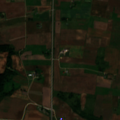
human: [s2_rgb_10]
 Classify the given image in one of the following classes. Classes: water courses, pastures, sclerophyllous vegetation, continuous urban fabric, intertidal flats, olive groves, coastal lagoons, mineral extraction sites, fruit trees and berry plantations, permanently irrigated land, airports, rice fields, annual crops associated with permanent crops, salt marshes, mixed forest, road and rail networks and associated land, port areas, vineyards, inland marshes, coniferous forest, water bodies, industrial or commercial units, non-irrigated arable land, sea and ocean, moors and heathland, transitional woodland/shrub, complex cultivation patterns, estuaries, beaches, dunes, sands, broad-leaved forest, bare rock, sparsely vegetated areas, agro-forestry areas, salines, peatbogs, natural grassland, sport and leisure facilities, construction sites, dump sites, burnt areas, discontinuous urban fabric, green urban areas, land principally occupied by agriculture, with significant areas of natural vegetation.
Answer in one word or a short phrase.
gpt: road and rail networks and associated land, non-irrigated arable land, pastures, complex cultivation patterns, mixed forest